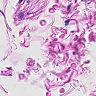
Metastatic tissue present: no